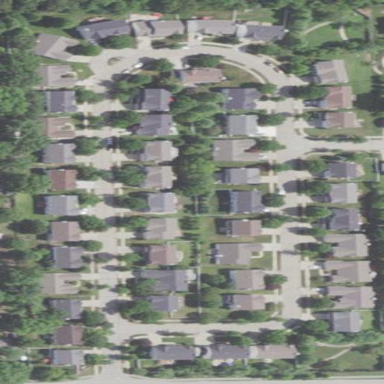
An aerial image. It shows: This residential area consists of single-family homes.